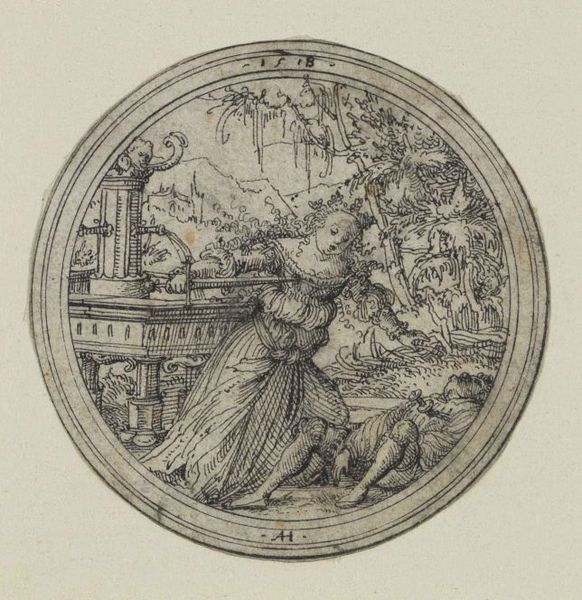
Titel: Pyramus und Thisbe
Künstler: Ambrosius Holbein
Standort: Karlsruhe
Institution: Staatliche Kunsthalle Karlsruhe
Schlagwörter: angriff, baum, berg, hand, himmel, kampf, mann, schatten, schlaf, wasser, weiß, bäume, landschaft, mädchen, stadt, äste, ausschnitt, brust, busen, frau, grau, hintergrund, kleid, licht, schwarz, säule, säulen, tisch, zeichnung, dame, gebäude, park, schloss, falten, faru, holofernes, judith, kleidung, leiche, messer, mord, rahmen, sockel, stehen, stein, tablett, teller, tod, tot, toter, tragen, trauer, bildnis, porträt, signatur, hügel, natur, stamm, wind, boden, haare, paar, blatt, pflanzen, krone, locken, prinzessin, renaissance, wald, brunnen, kreis, oval, pferd, rund, rundbild, tondo, garten, beine, relief, bein, holzschnitt, liebe, papier, liegen, schlafen, datierung, berge, gebirge, gipfel, mauer, grafik, graphik, signiert, rand, unglück, könig, spitz, fallen, gewächs, tusche, burg, medaillon, selbstmord, becken, druck, schnitt, schwarzweiss, monogramm, schraffur, radierung, stich, schwert, bleistift, degen, entwurf, lustig, fleck, sterben, schreien, griechisch, dolch, julia, liebende, romeo, romeo und julia, sturz, schlos, getötet, königin, töten, medaille, dürer, geliebter, kupferstich, schrei, drama, brau, brunne, mörderin, waser, erdolchen, erstechen, stechen, umbringen, ballkleid, römisch, münze, rohr, abwehr, elefant, sterbend, rotunde, erstochen, rotonde, brunen, brummen, rohre, liegender, röhre, nerge, seriendruck, pumpe, ovid, klied, thispe, totschlag, altdorfer, morden, erg, metamorphosen, tötung, suizid, himmelk, lucretia, selbsttötung, ermordet, schluss, holophernes, erdolcht, freitod, thisbe, laiche, frau schwert, rahmen#, schwibe, 1518, ah, aa, #berge, kraan, rund#, lukrezia, 1818, schäme, hintergrund+zeichnung, piramus, tispe, kelied, druckgraphk, liegenausschnitt, romea